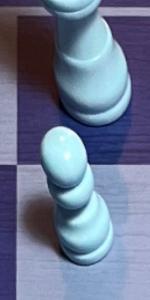
Label: Pawn_White